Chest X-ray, PA view. Patient: 46 years old, sex M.
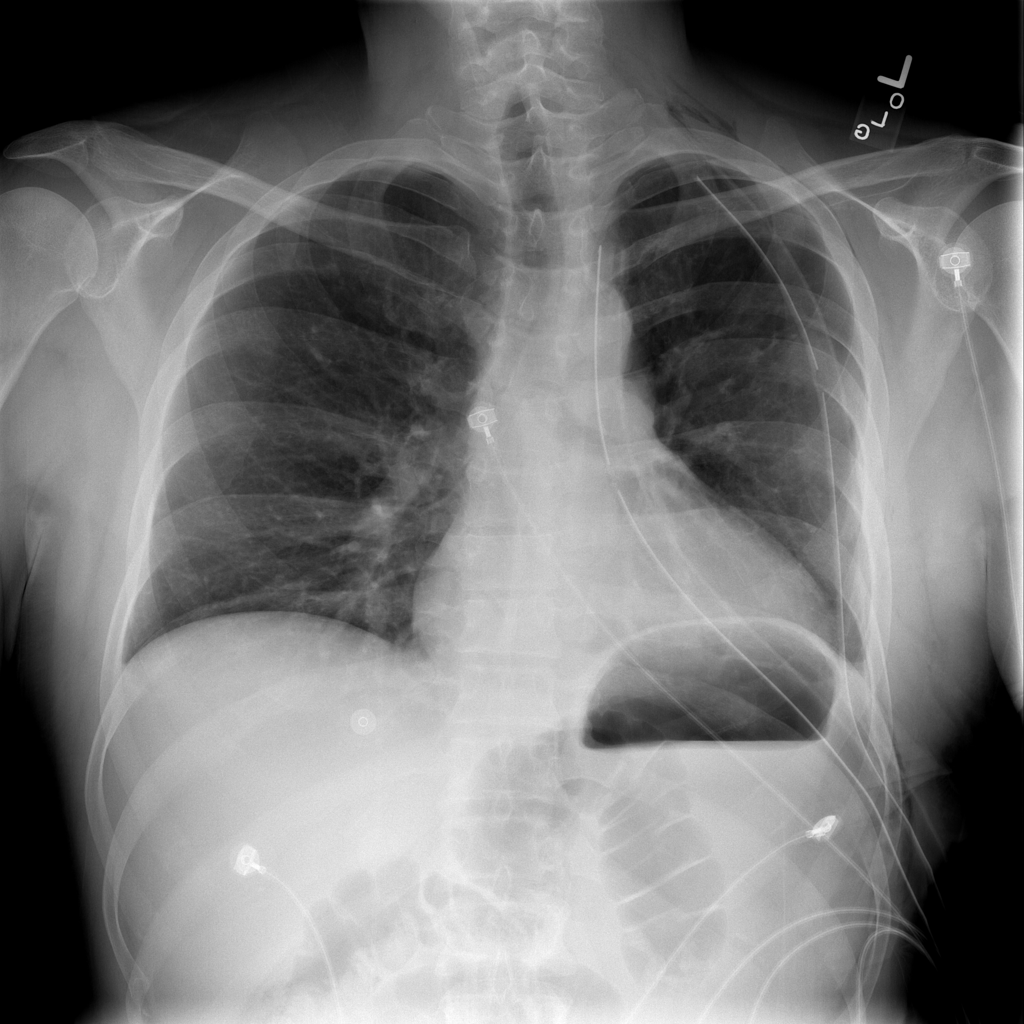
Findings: Emphysema, Pneumothorax